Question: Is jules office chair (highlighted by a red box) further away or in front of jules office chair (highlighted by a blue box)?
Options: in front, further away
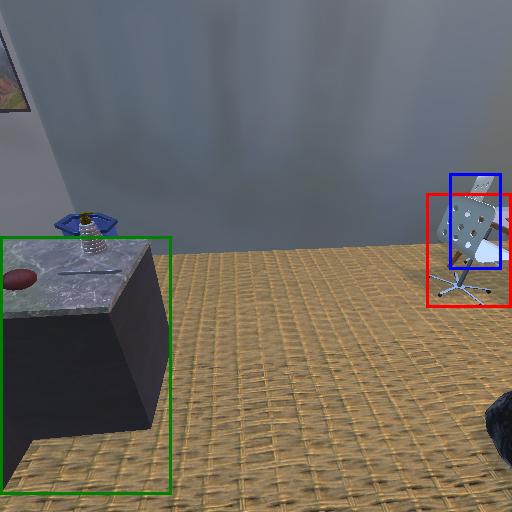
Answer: in front